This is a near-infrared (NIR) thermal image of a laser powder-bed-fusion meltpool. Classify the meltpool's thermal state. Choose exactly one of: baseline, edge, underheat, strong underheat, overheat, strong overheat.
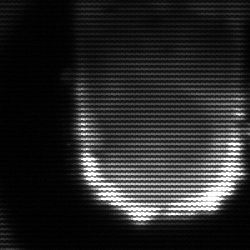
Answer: baseline